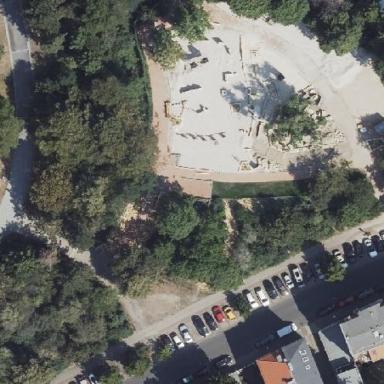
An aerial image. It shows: Playground area for leisure land.